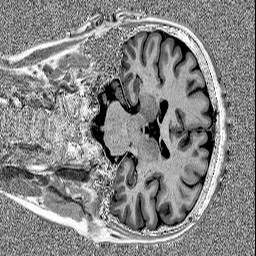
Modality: MP2RAGE
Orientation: coronal
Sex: female